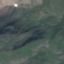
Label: HerbaceousVegetation